Interaction volume radius: 5 \u00c5
Interaction volume height: 15 \u00c5
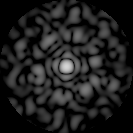
Disorder parameter: 0.8272